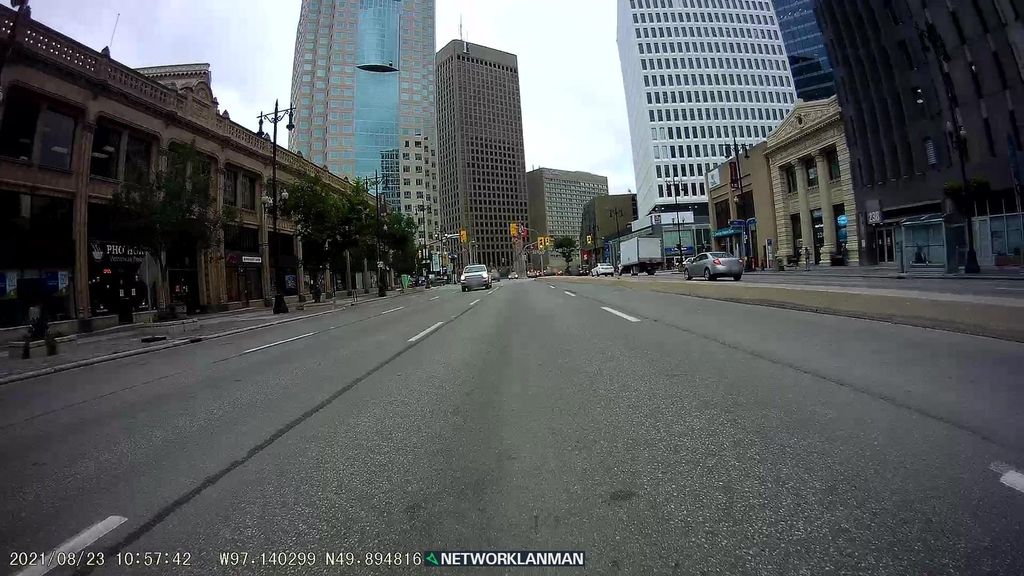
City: winnipeg